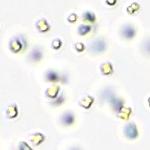
Label: Phaeocystis